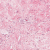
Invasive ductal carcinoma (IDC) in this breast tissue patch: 0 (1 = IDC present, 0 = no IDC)